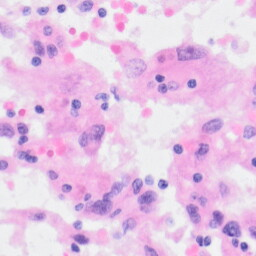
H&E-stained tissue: Kidney